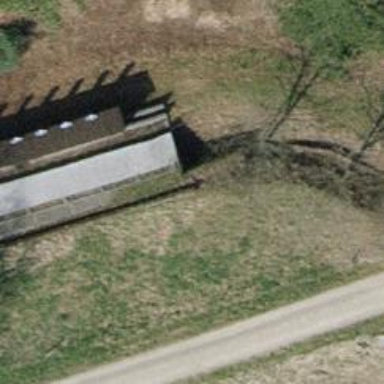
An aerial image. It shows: Retaining wall.